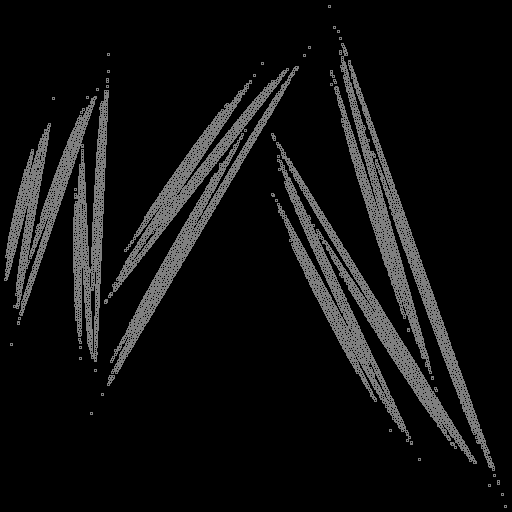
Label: bamboofern